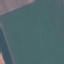
Land use / land cover: AnnualCrop